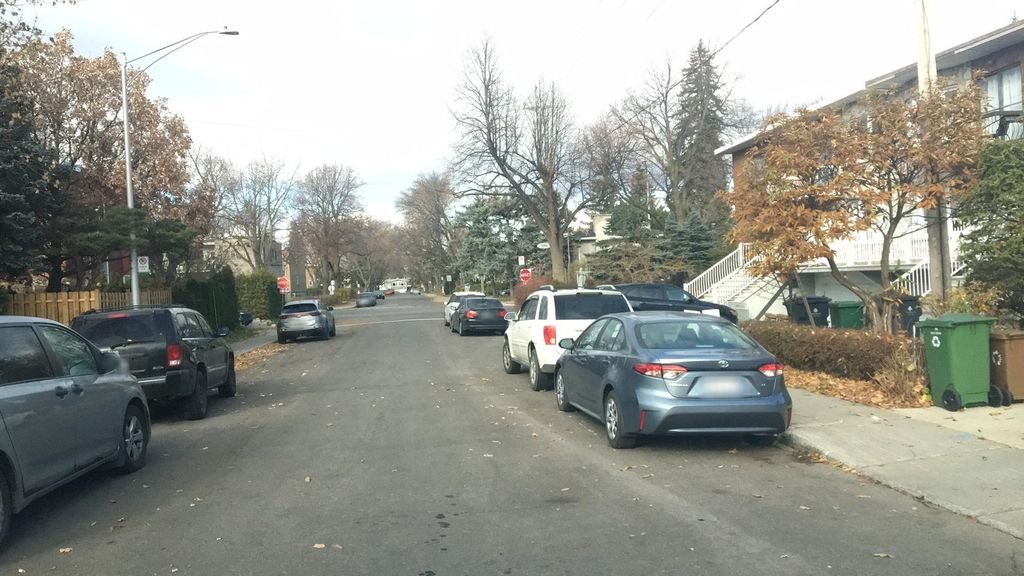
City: montreal